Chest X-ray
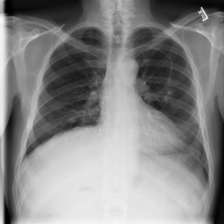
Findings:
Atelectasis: negative
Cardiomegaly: negative
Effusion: negative
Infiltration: positive
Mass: negative
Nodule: positive
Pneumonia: negative
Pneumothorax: negative
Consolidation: positive
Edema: negative
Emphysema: negative
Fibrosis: negative
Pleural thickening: negative
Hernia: negative